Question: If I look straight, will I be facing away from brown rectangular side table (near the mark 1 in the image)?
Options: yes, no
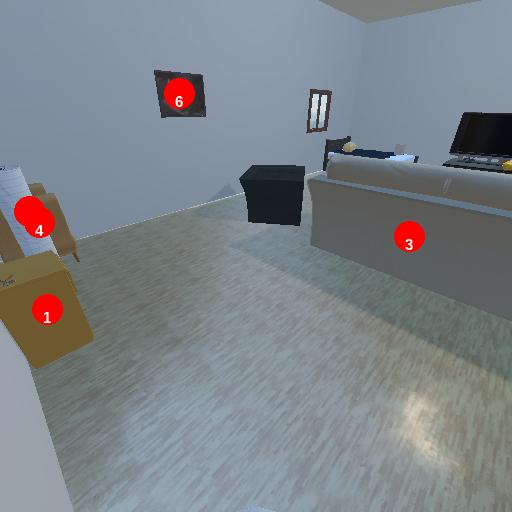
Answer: yes